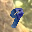
Label: 9